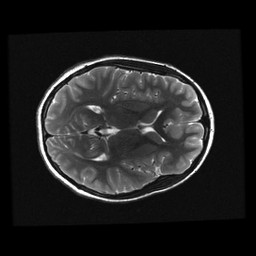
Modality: T2w
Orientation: axial
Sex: female
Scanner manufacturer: ge
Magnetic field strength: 3 T
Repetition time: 5 s
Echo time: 0.1012 s